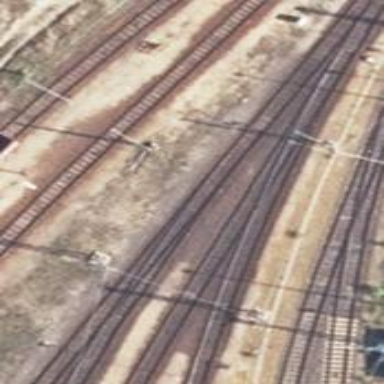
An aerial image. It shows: Railway switch.